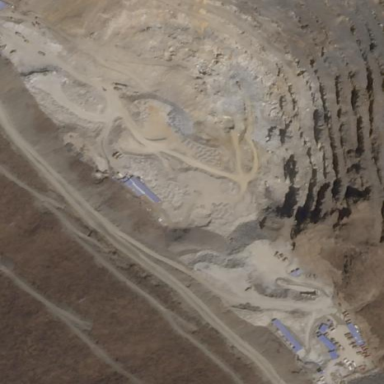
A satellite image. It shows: Quarry area.